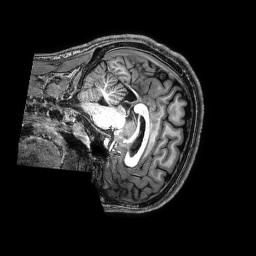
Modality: T1w
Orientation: sagittal
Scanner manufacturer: philips
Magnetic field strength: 3 T
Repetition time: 0.008 s
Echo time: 0.003565 s